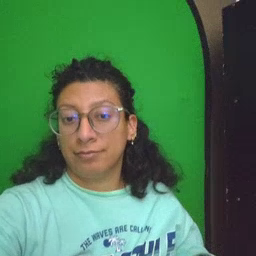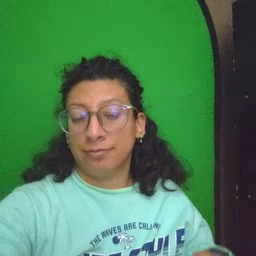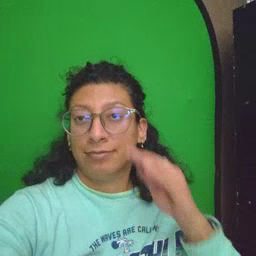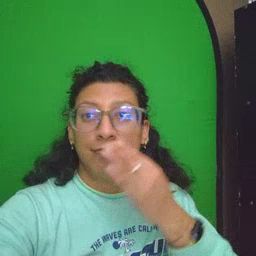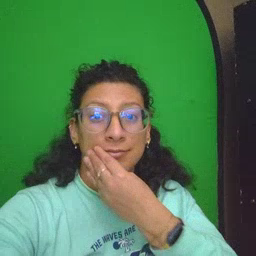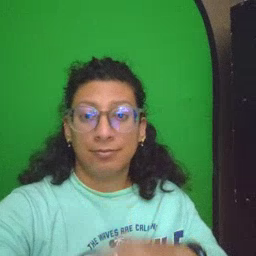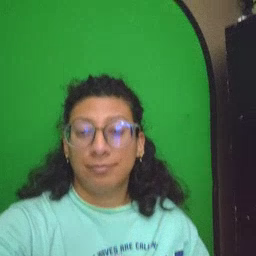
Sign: napkin